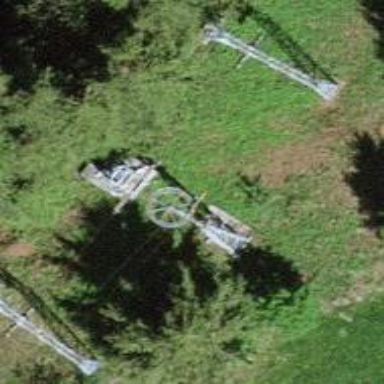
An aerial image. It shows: Pylon for aerialway.